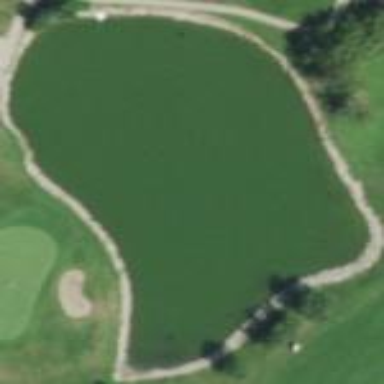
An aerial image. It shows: Scenic view of water hazard on golf course. The natural water feature adds beauty to the landscape.